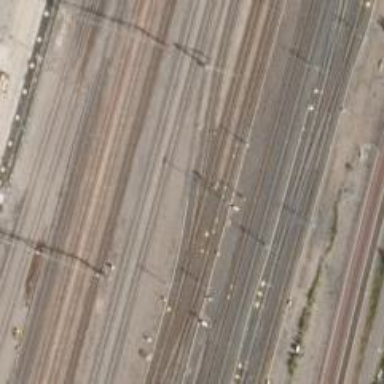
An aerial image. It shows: Railway signal.